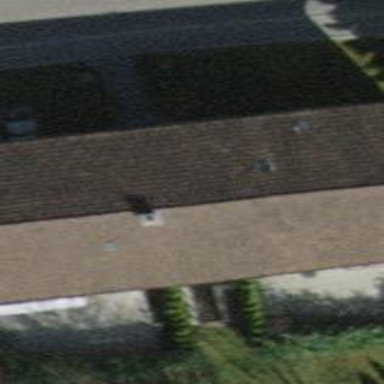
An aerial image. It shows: Tiled building with pitched roof.